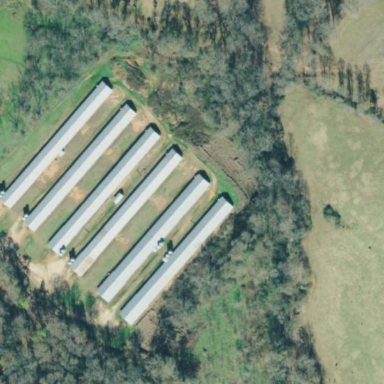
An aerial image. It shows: Poultry house.